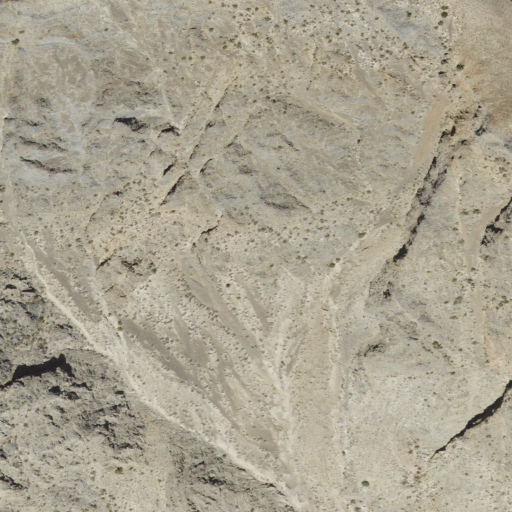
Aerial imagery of mountain in Utah named Jenkins Peak containing only shrub